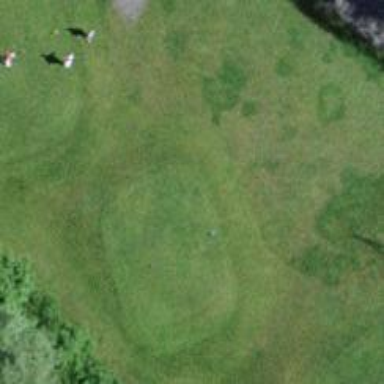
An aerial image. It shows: Golf tee on grassy land.